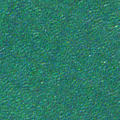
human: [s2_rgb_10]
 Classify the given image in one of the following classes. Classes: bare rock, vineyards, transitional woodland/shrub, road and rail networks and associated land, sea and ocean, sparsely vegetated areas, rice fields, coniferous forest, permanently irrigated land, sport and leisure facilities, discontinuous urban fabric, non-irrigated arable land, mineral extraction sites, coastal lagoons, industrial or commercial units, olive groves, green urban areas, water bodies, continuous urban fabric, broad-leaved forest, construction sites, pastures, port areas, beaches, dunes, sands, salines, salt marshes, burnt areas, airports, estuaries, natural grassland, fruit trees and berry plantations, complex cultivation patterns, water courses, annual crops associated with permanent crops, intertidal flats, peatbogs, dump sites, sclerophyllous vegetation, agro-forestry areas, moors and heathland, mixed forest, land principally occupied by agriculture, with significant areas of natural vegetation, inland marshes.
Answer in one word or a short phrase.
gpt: sea and ocean